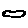
Label: cloud